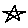
Label: star